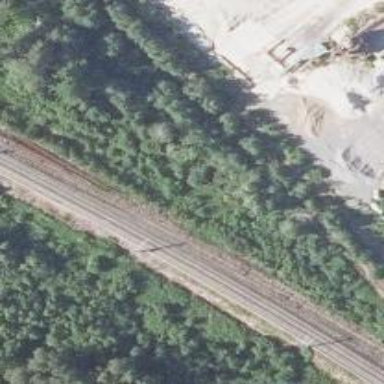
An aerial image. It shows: Railway yard in service.